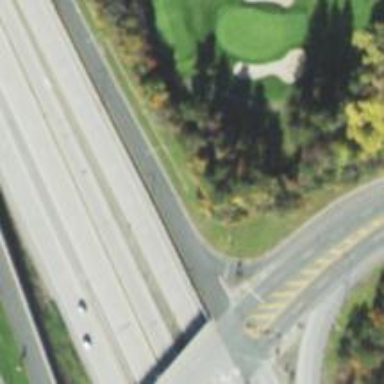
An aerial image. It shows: Asphalt road with primary link designation.